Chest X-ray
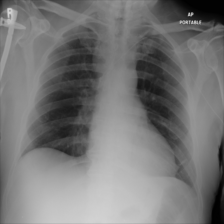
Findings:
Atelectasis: negative
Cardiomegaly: negative
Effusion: negative
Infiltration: negative
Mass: positive
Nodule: negative
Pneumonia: negative
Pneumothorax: negative
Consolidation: negative
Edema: negative
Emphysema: negative
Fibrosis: negative
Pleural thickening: negative
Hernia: negative